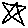
Label: star